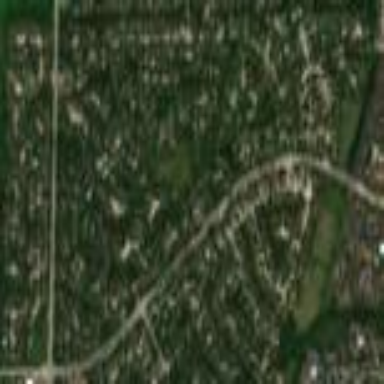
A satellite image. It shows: This residential area consists of single-family homes.